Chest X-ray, PA view. Patient: 36 years old, sex M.
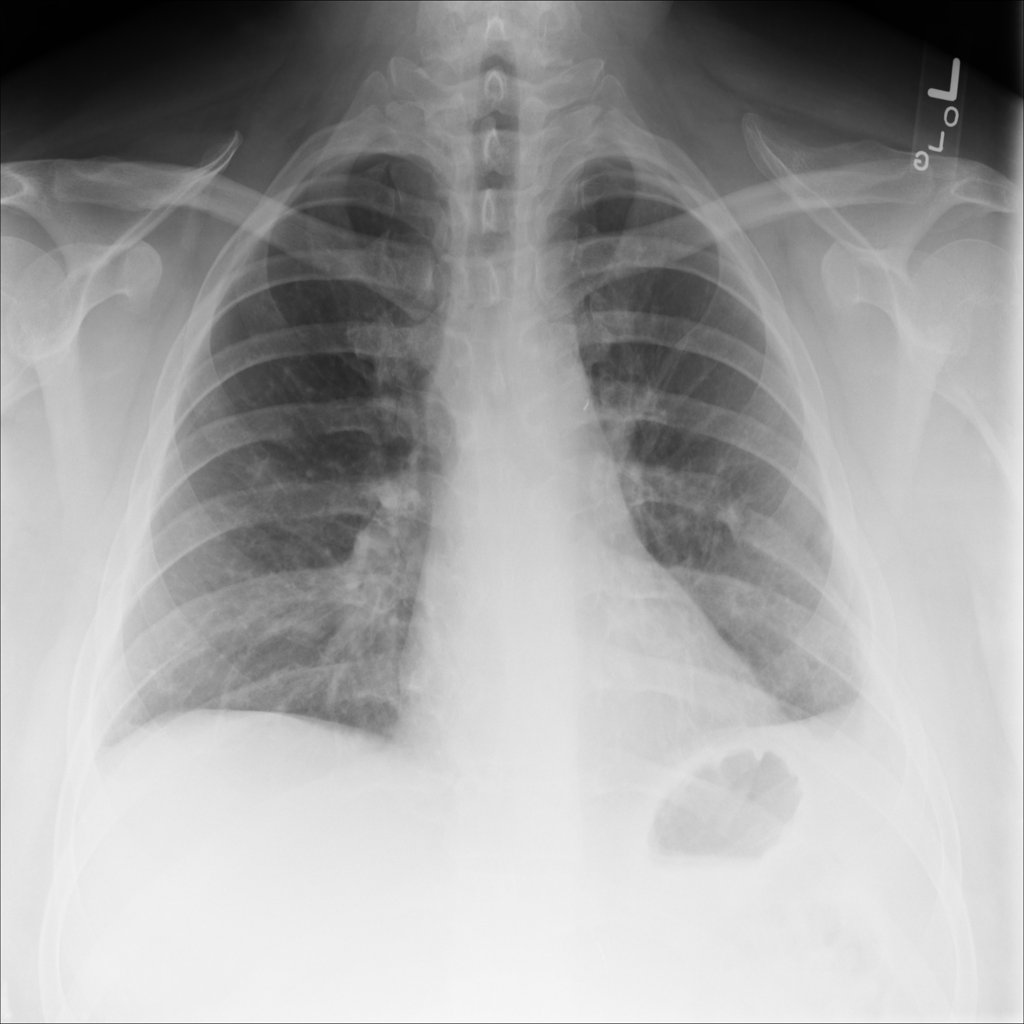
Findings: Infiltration